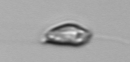
Label: Chrysochromulina